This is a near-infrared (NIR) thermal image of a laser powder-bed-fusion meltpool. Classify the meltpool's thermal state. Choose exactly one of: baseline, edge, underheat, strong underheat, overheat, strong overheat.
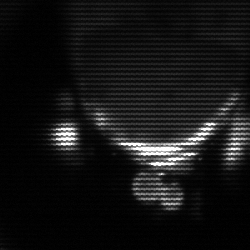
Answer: baseline